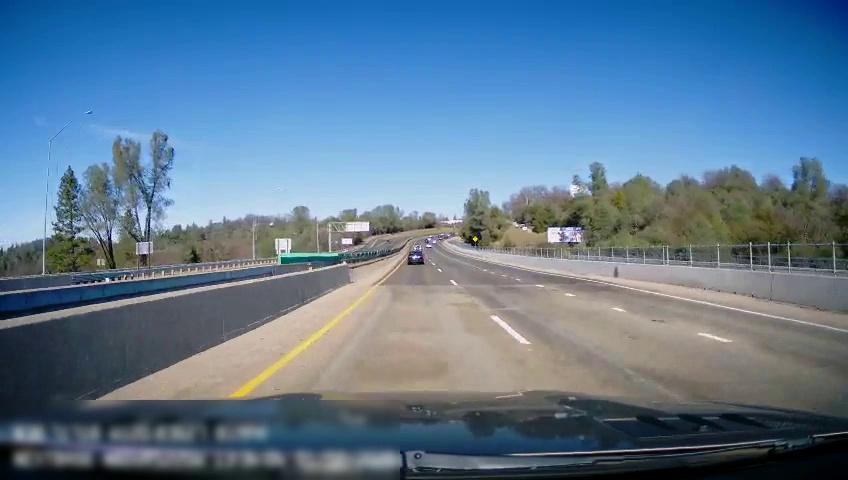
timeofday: Day
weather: Sunny
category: Drivable Space
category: Vehicles | Car
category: Lanes | Current Lane
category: Lanes | Current Lane
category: Lanes | Alternate Lane
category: Lanes | Alternate Lane